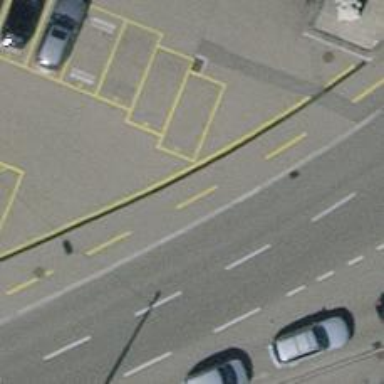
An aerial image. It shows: Unmarked crossing with traffic calming table.